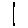
Label: line